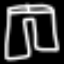
Label: pants